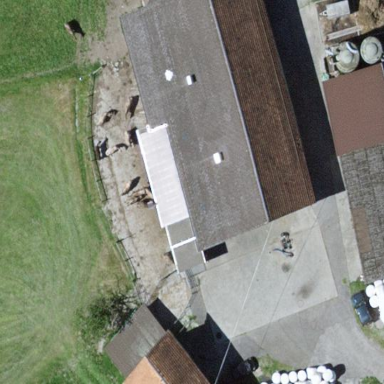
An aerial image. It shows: Farmyard area.